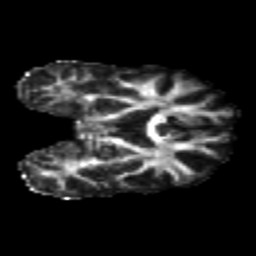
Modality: FA
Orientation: coronal
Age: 26
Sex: female
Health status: healthy
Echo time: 0.074 s